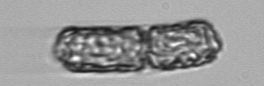
Label: Guinardia_striata